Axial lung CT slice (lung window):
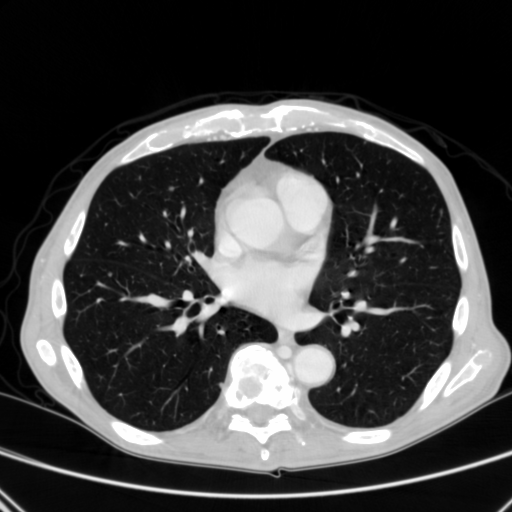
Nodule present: yes
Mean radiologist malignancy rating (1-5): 3